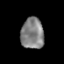
Tissue: prostate
Cell type: T cells
Senescence score: 0.3442
Nuclear area (px): 703
Mean DAPI intensity: 129.814